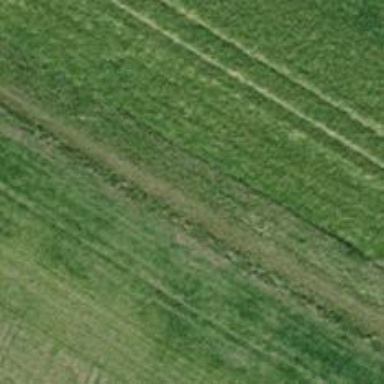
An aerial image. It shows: Grassy track road with grade 4 track type.